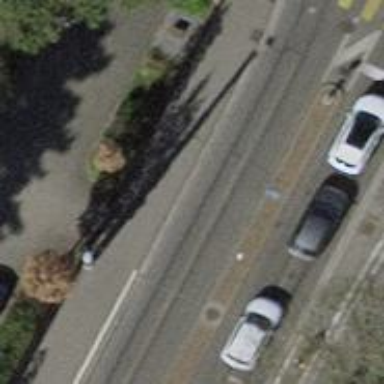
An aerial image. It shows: Tertiary road with asphalt surface and sidewalks on both sides. The road has trolley wires.